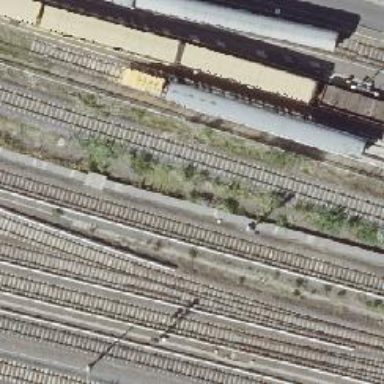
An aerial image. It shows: Railway signal.